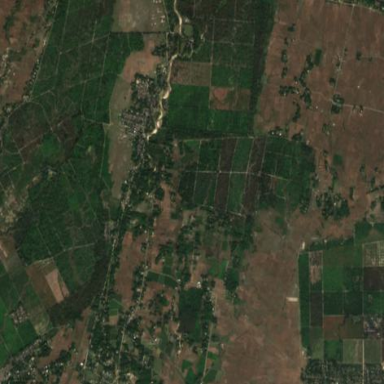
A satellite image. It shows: Orchard filled with tea plants.